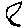
Label: moon